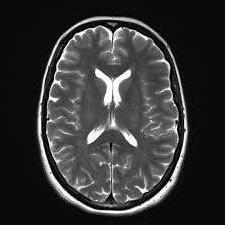
Label: notumor